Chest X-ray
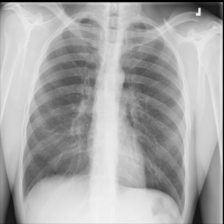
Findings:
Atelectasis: negative
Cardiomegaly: negative
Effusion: negative
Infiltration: negative
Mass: negative
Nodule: negative
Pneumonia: negative
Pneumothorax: negative
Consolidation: negative
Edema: negative
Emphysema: negative
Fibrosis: negative
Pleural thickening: negative
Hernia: negative